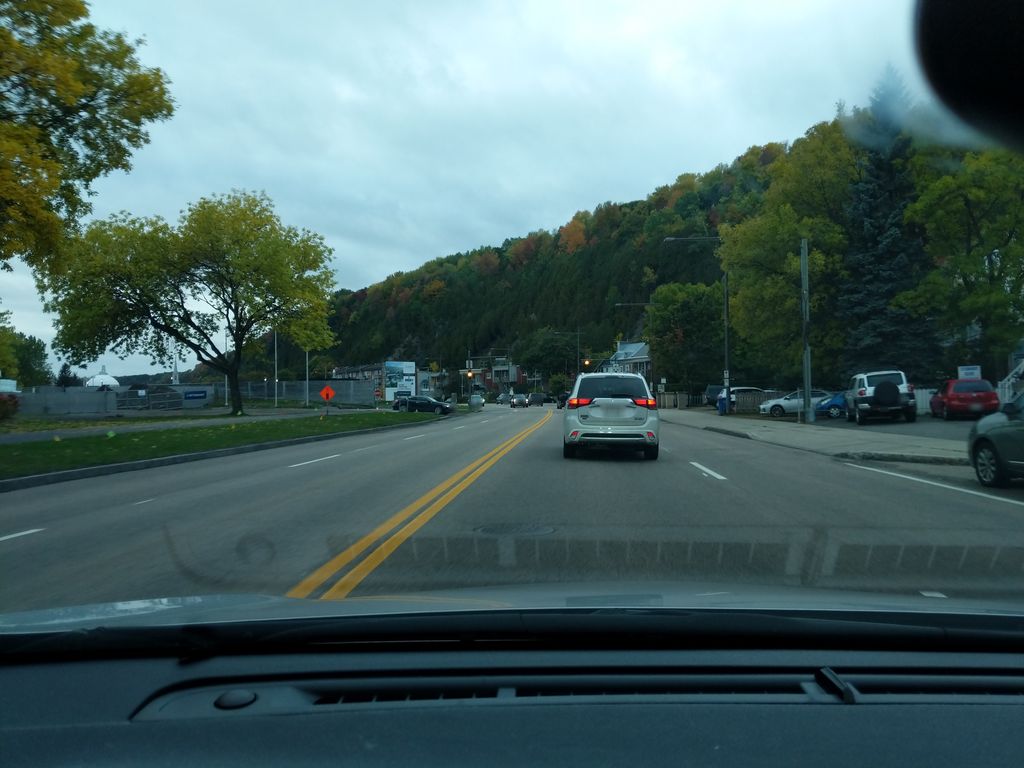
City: quebec_city